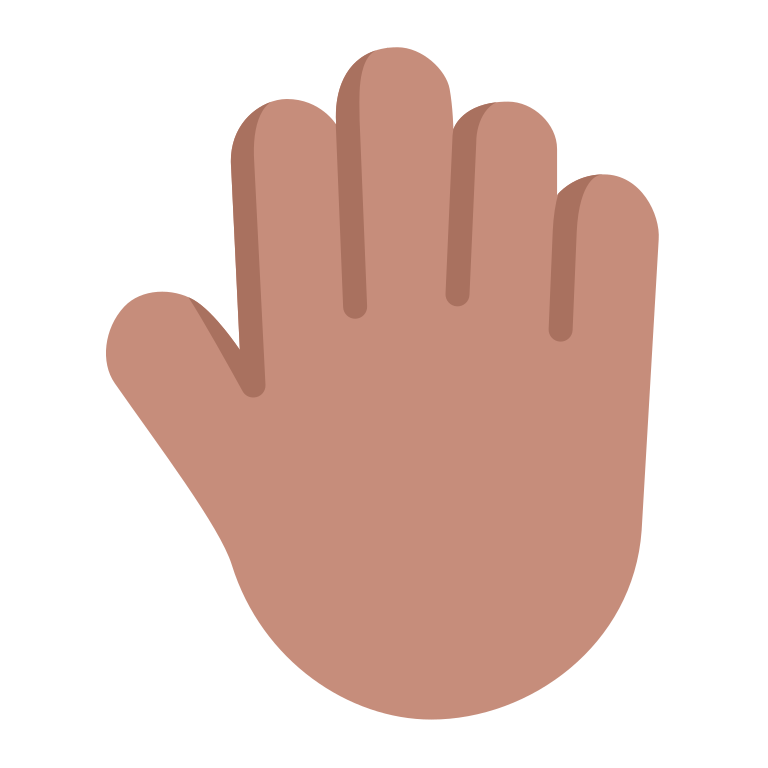
raised back of hand flat